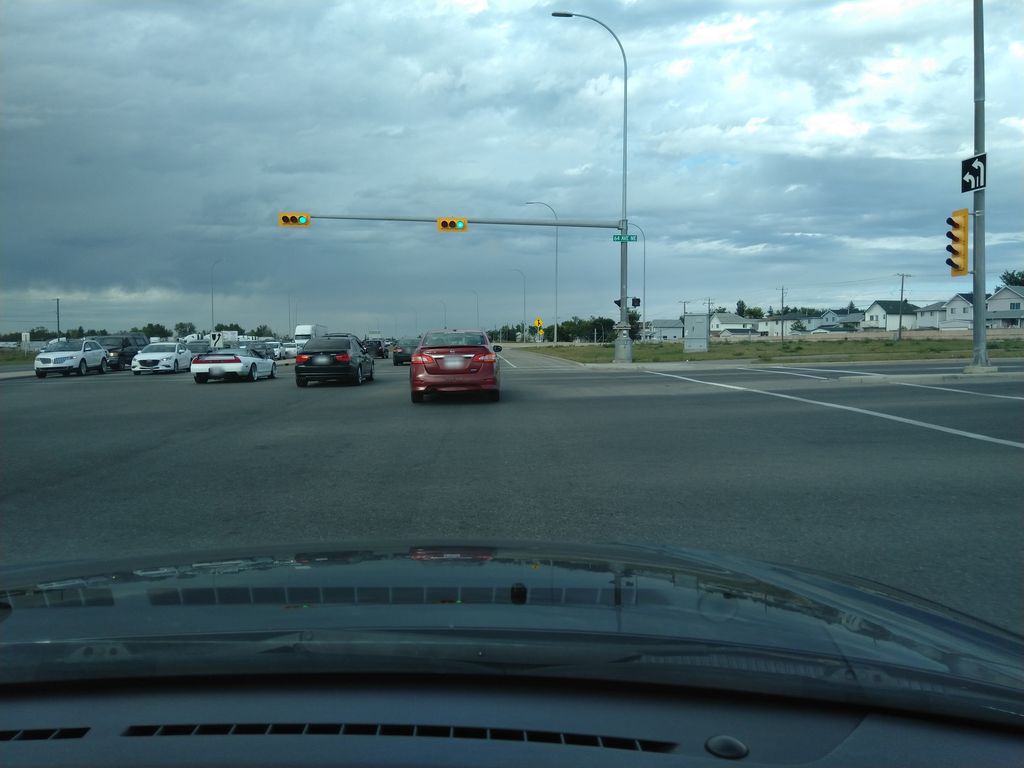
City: calgary